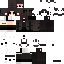
A female human skin with dark skin, wearing brown long hair dressed in a blue hoodie and black pants, featuring a closed mouth.